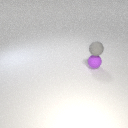
small purple rubber sphere below small gray rubber sphere